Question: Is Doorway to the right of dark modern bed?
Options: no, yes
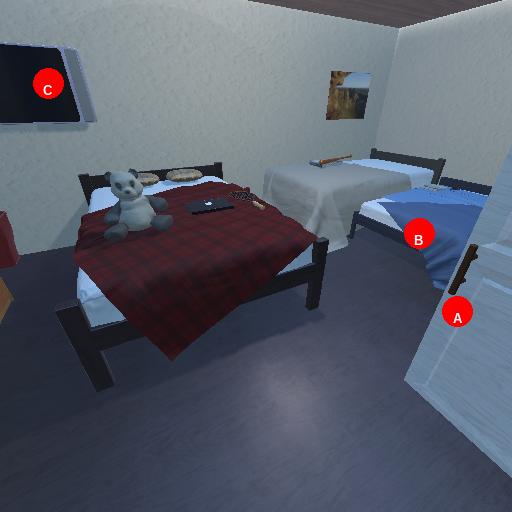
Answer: no